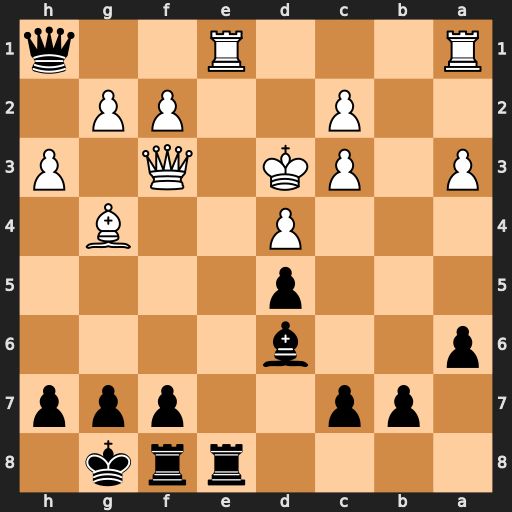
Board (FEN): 4rrk1/1pp2ppp/p2b4/3p4/3P2B1/P1PK1Q1P/2P2PP1/R3R2q
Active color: b
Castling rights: -
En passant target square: -
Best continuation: Rxe1 Rxe1 Qxe1